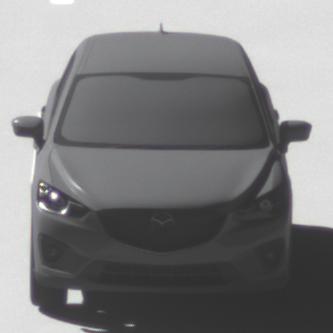
Make: Mazda
Model: CX-5 2.0 SKYACTIV-G 160
Detailed model: CX-5 (GH)
Model produced from: 2012/04
Model produced until: 2015/02
Doors: 5
Color: gray
Road condition: dry road
Daytime: midday
Contrast: high contrast